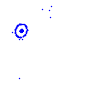
Particle: proton